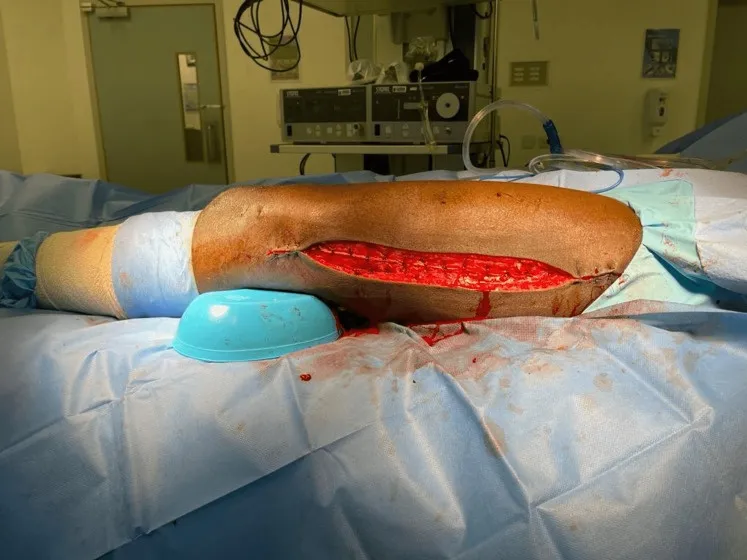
Left thigh wound second look, washout, and partial wound closure.
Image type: medical_photograph (other_medical_photograph)